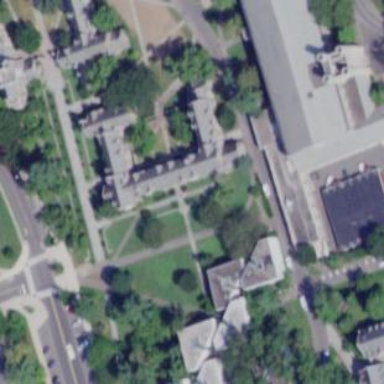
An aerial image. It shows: Dormitory building.